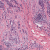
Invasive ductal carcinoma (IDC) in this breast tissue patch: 1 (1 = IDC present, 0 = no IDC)